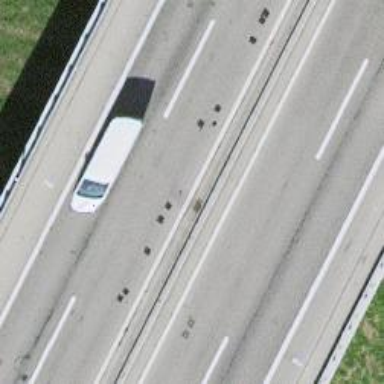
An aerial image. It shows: Bridge over motorway.